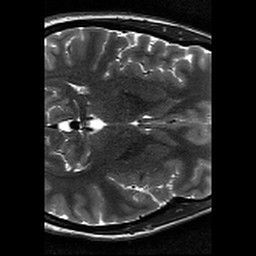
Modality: T2w
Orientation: axial
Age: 29
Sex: female
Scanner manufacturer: siemens
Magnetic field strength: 3 T
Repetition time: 11.39 s
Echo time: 0.09 s